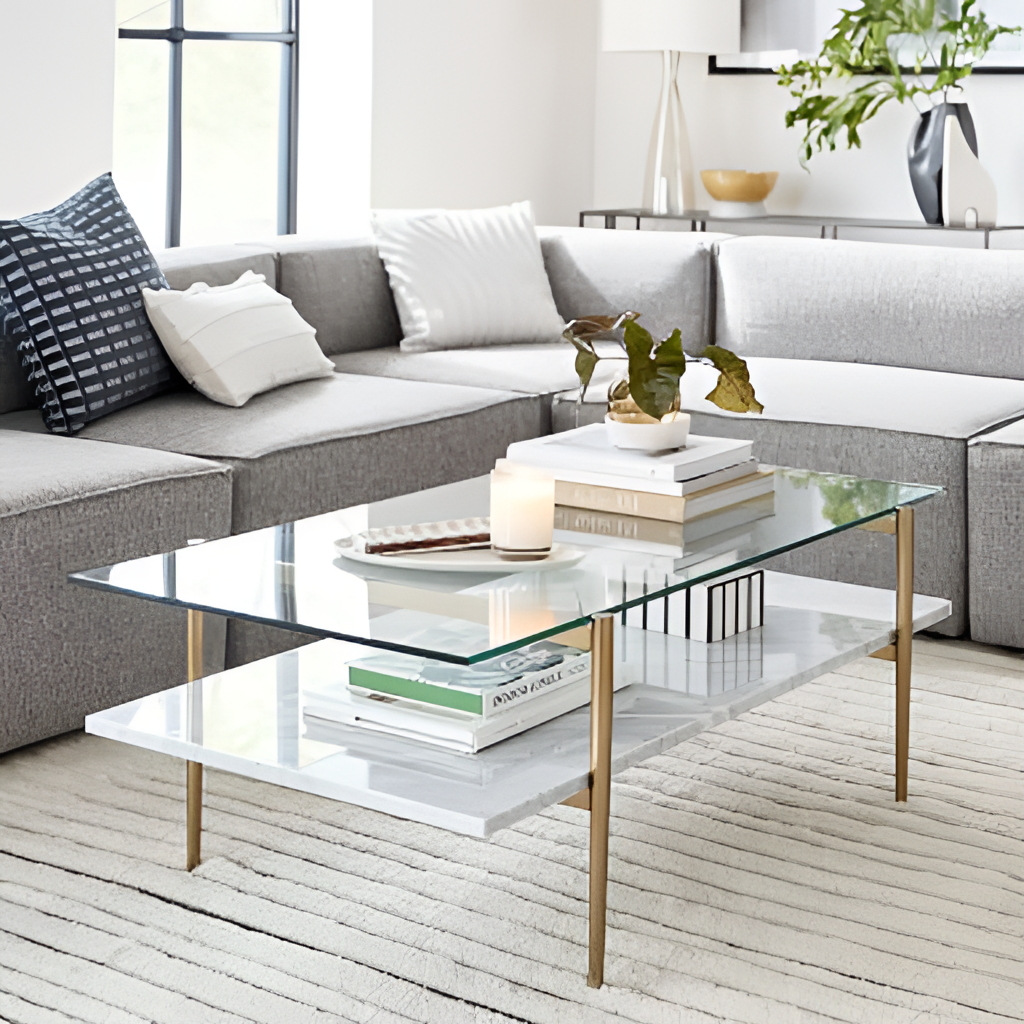
living room, fabric sectional sofa, carpet flooring, with vertical striped pattern, modern, white paint wallpaper, with solid pattern